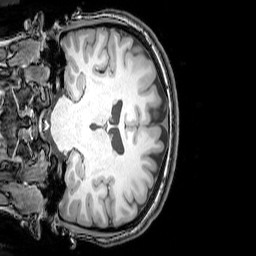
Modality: T1w
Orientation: coronal
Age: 20
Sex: female
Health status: healthy
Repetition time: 0.081 s
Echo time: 0.037 s